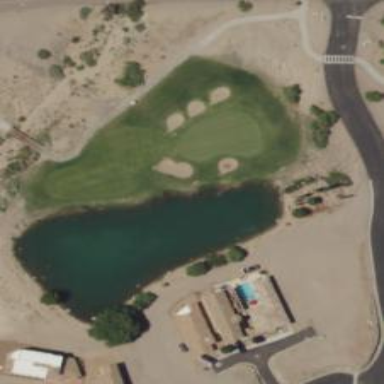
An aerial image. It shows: View of golf hole.